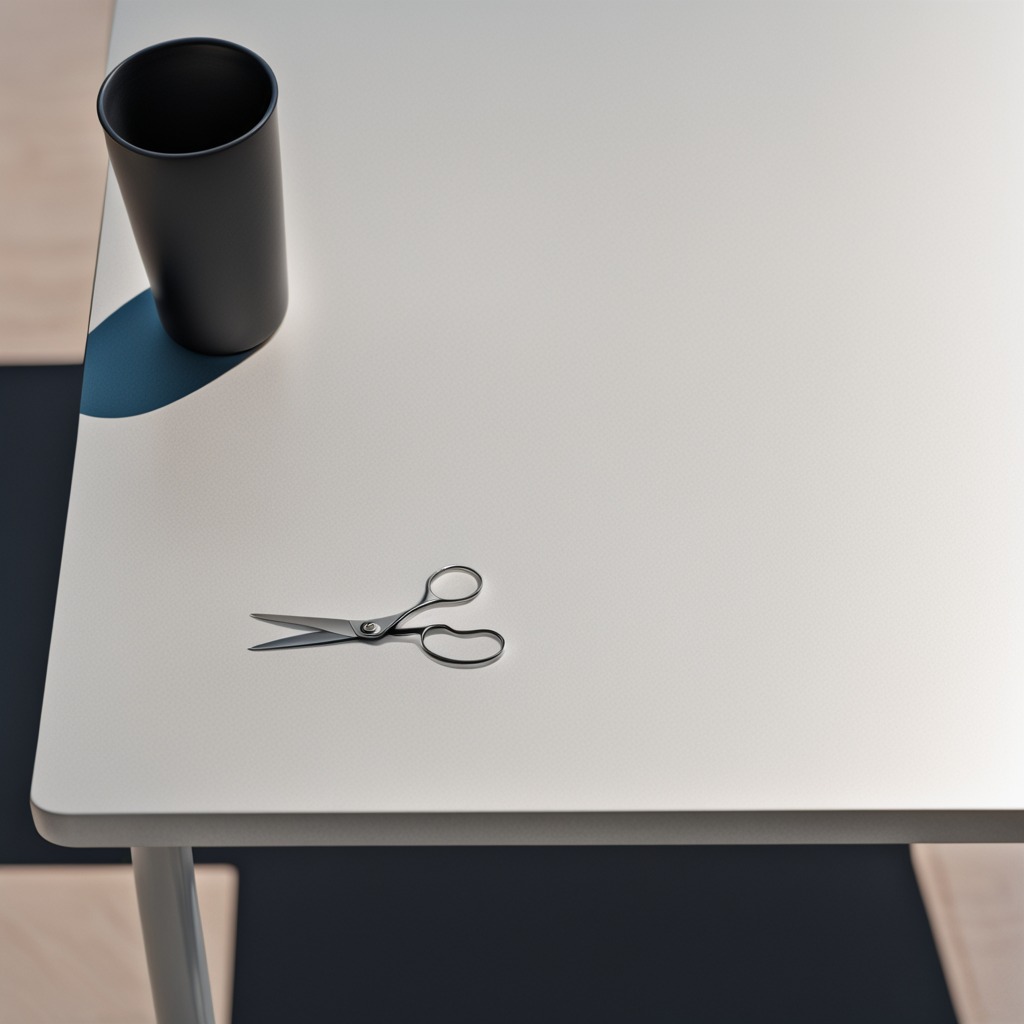
A scissor lies on the table.